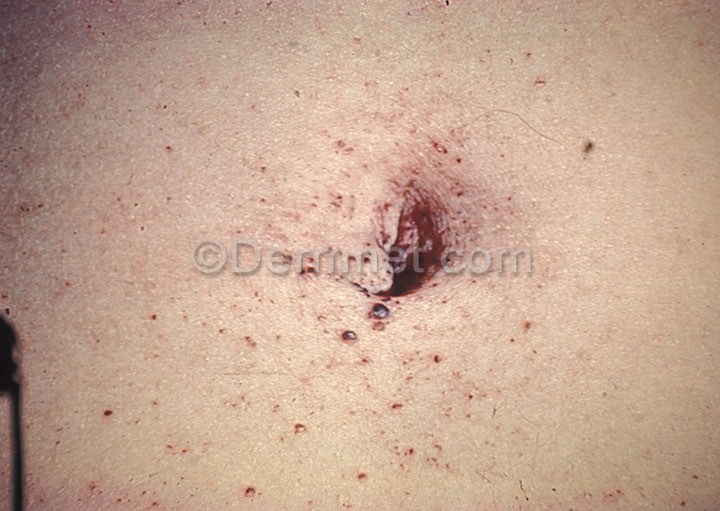
Disease: Vascular Tumors